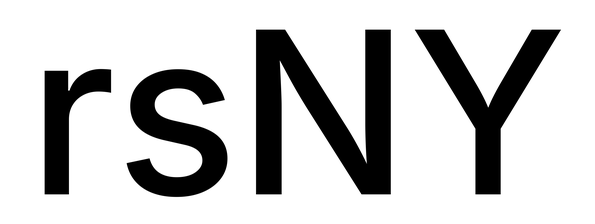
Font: Inter_Medium